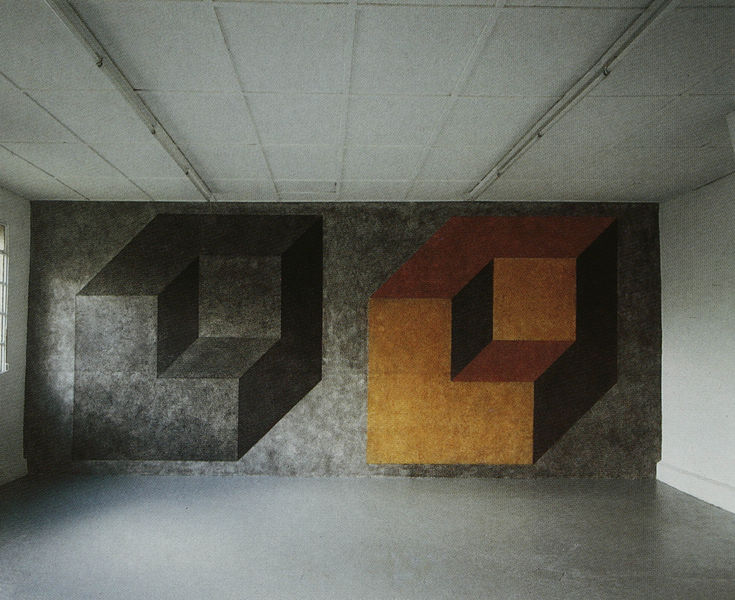
Titel: Installation Au Fond de la Cour a droite, Chagny - Isometric figures (double drawing I)
Künstler: Sol Lewitt
Standort: Stockholm
Institution: Privarsammlung
Schlagwörter: dunkel, schatten, weiß, ocker, braun, fenster, grau, hell, licht, orange, raum, schwarz, zimmer, beige, muster, wand, feld, felder, boden, decke, paar, perspektive, zwei, fläche, flächen, modern, mauer, formen, treppe, treppen, glanz, wandmalerei, wände, form, würfel, ausstellung, quader, mauern, fresko, museum, sol, geometrie, lewitt, quadrat, doppelt, kuben, installation, gallerie, doppel, kubus, sol lewitt, lichte